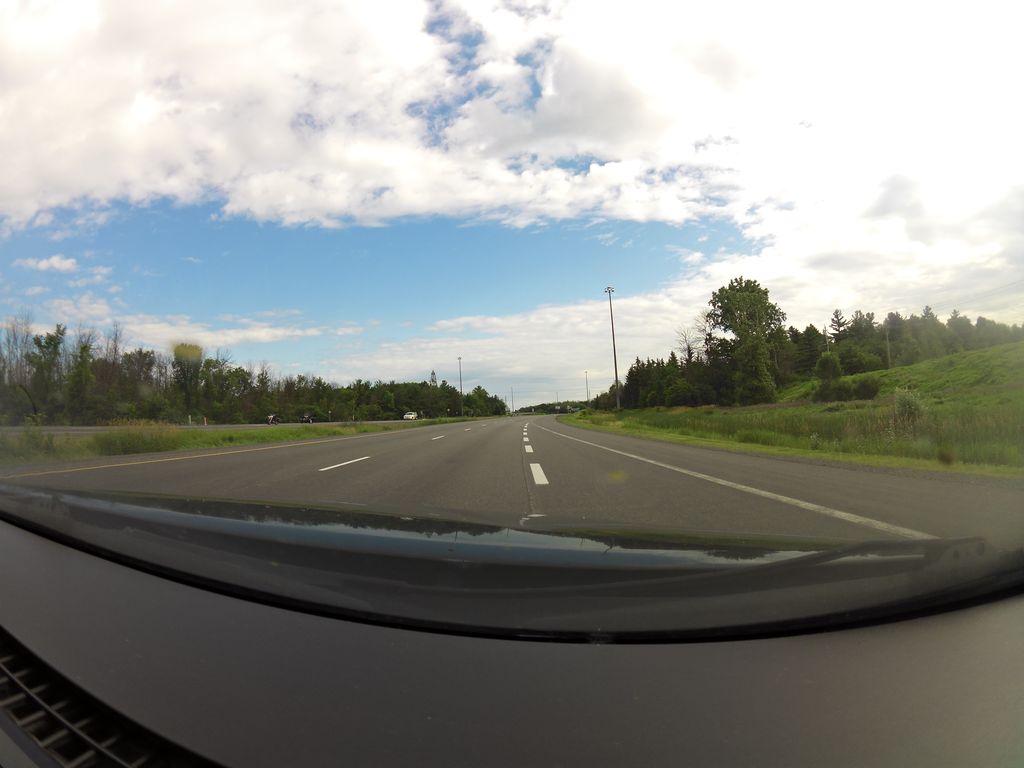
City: ottawa-gatineau